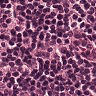
Metastatic tissue present: no